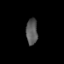
Tissue: prostate
Cell type: Epithelial cells
Senescence score: 0.2832
Nuclear area (px): 294
Mean DAPI intensity: 89.048